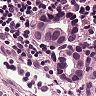
Metastatic tissue present: yes